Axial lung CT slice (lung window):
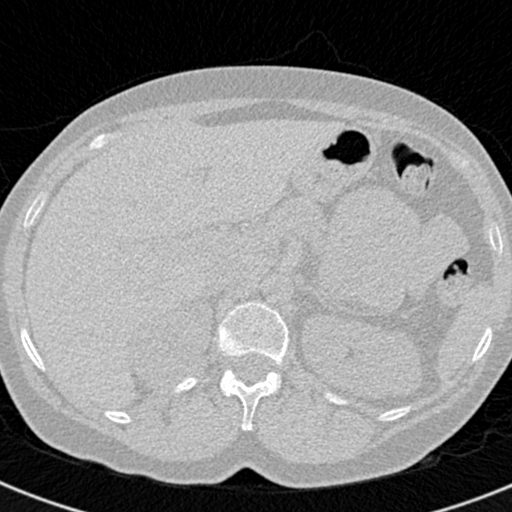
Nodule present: no